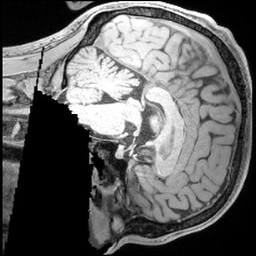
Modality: T1w
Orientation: sagittal
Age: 27
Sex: male